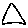
Label: triangle